Question: I'm working in Gnuplot, and I have a graph looking roughly like the following:

If I want to have the color of the line change color depending on the curves's values, what's the most straightforward way to make that happen?
Thanks!
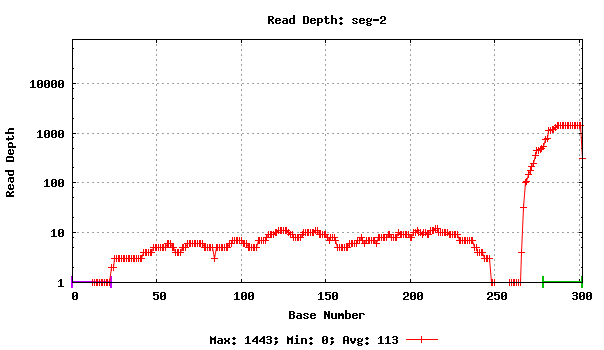
Answer: Does the answer to <URL> help?
For example:
'''
plot "./file.dat" u 1:2:2 with lines palette
'''
where file.dat contains your data, the first column is the x axis and the second column is the y axis.
The repetition of the 2 indicates that the second column is also used for the colour.